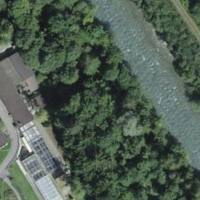
EUNIS habitat code: 41
Species observed at this site:
Aegopodium podagraria
Tussilago farfara